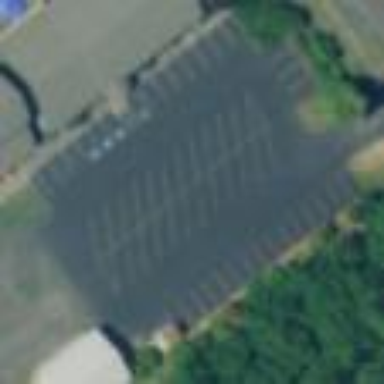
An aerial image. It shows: Parking area.